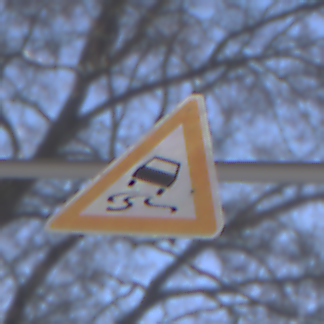
Verkehrszeichen: SchleuderOderRutschgefahr
Umgebung: Outdoor, Special
Tageszeit: MorningAfternoon
Wetter: Clear
Licht: Natural
Jahreszeit: Winter
Kontrast: HighContrast